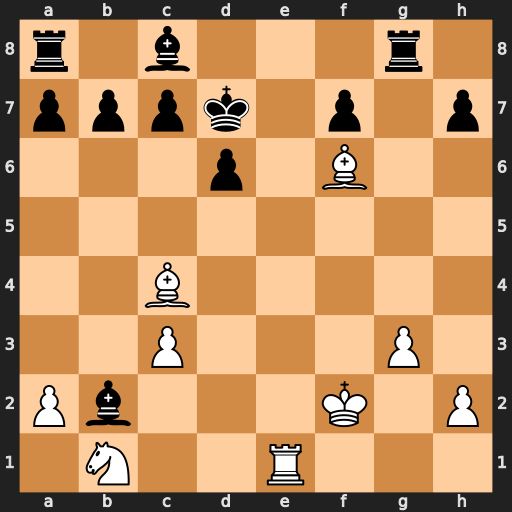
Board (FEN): r1b3r1/pppk1p1p/3p1B2/8/2B5/2P3P1/Pb3K1P/1N2R3
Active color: w
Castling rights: -
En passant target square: -
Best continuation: Bb5+ c6 Re7+ Kd8 Rxb7+